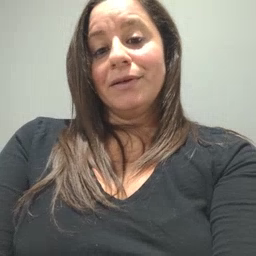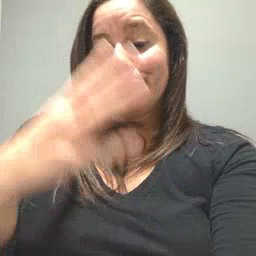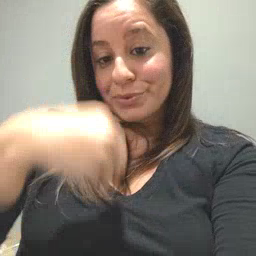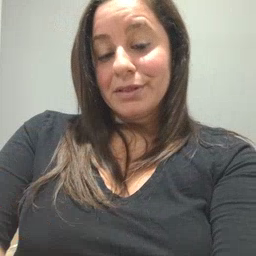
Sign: pretty